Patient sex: M
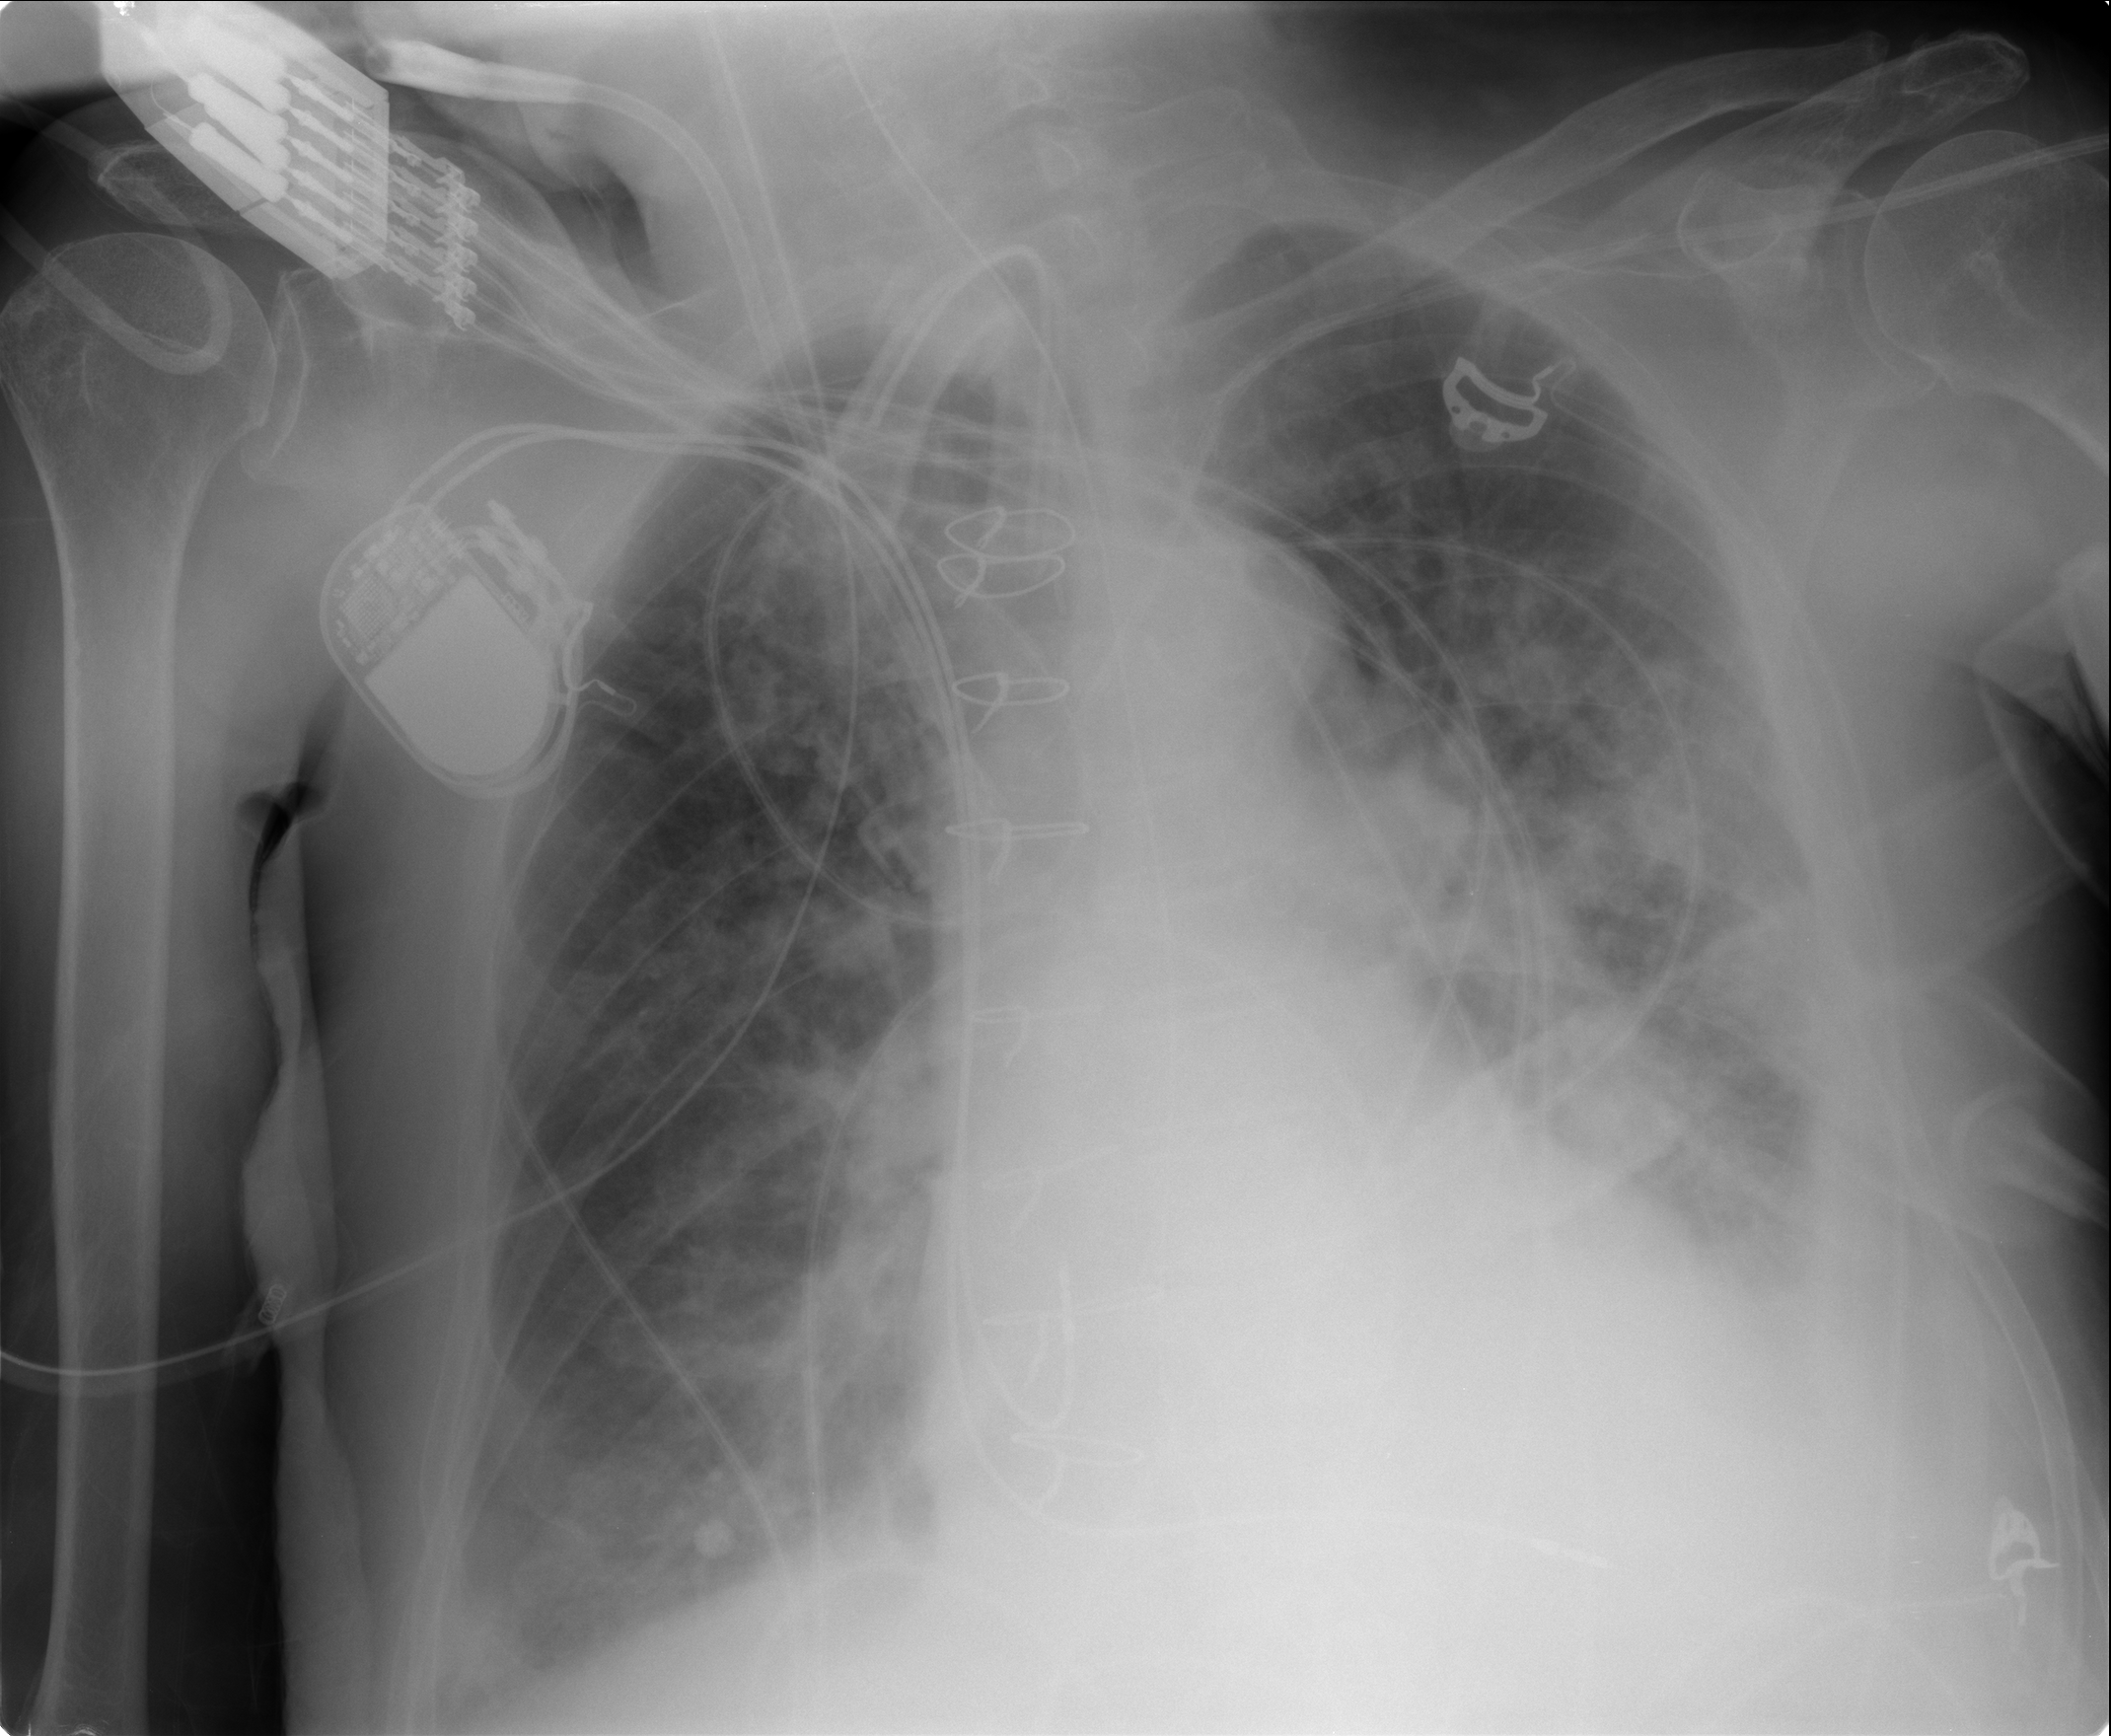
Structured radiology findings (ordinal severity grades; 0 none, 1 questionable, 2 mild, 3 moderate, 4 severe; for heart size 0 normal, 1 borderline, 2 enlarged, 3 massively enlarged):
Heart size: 0
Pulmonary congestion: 3
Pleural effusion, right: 2
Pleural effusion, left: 3
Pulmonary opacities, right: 2
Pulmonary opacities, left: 3
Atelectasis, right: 2
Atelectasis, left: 3